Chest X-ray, PA view. Patient: 23 years old, sex F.
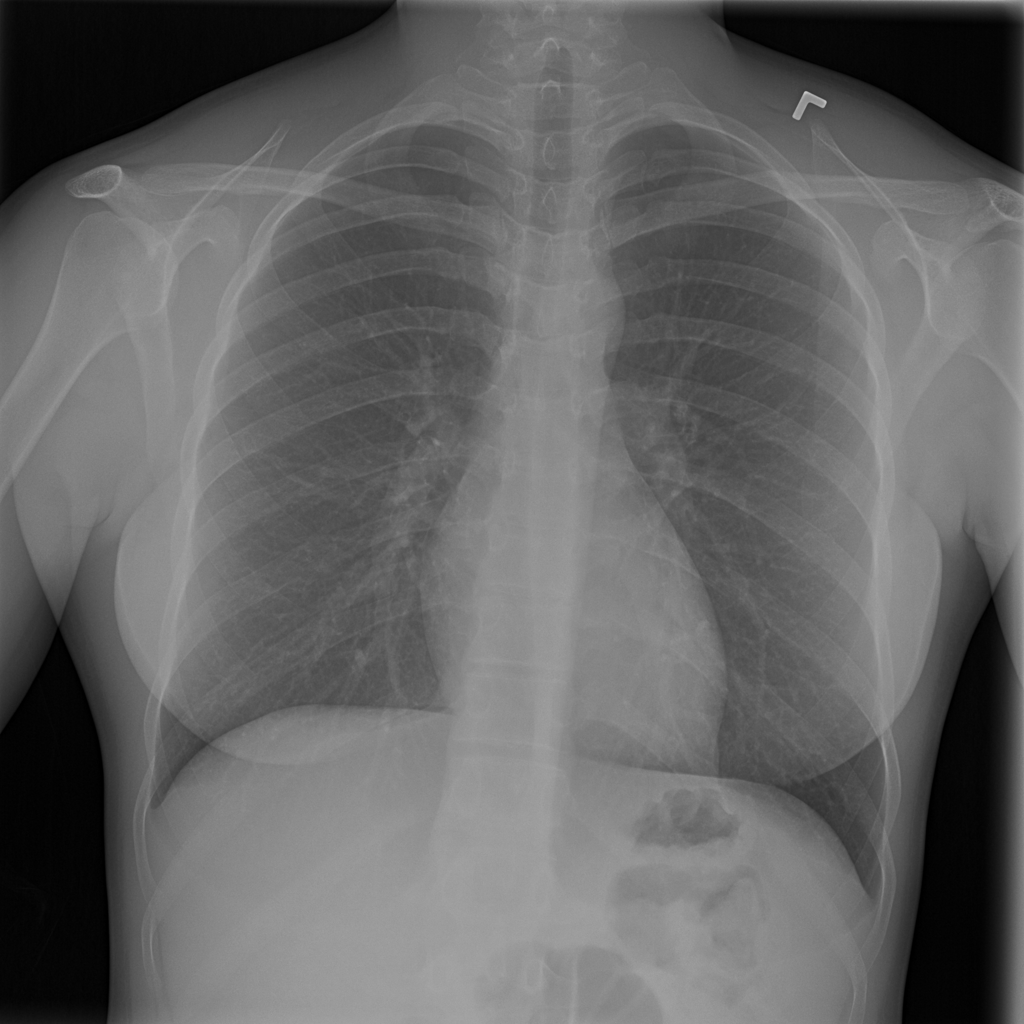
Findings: No Finding